Field crop: tomato
Growth stage: 1
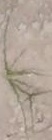
Species: cyperus